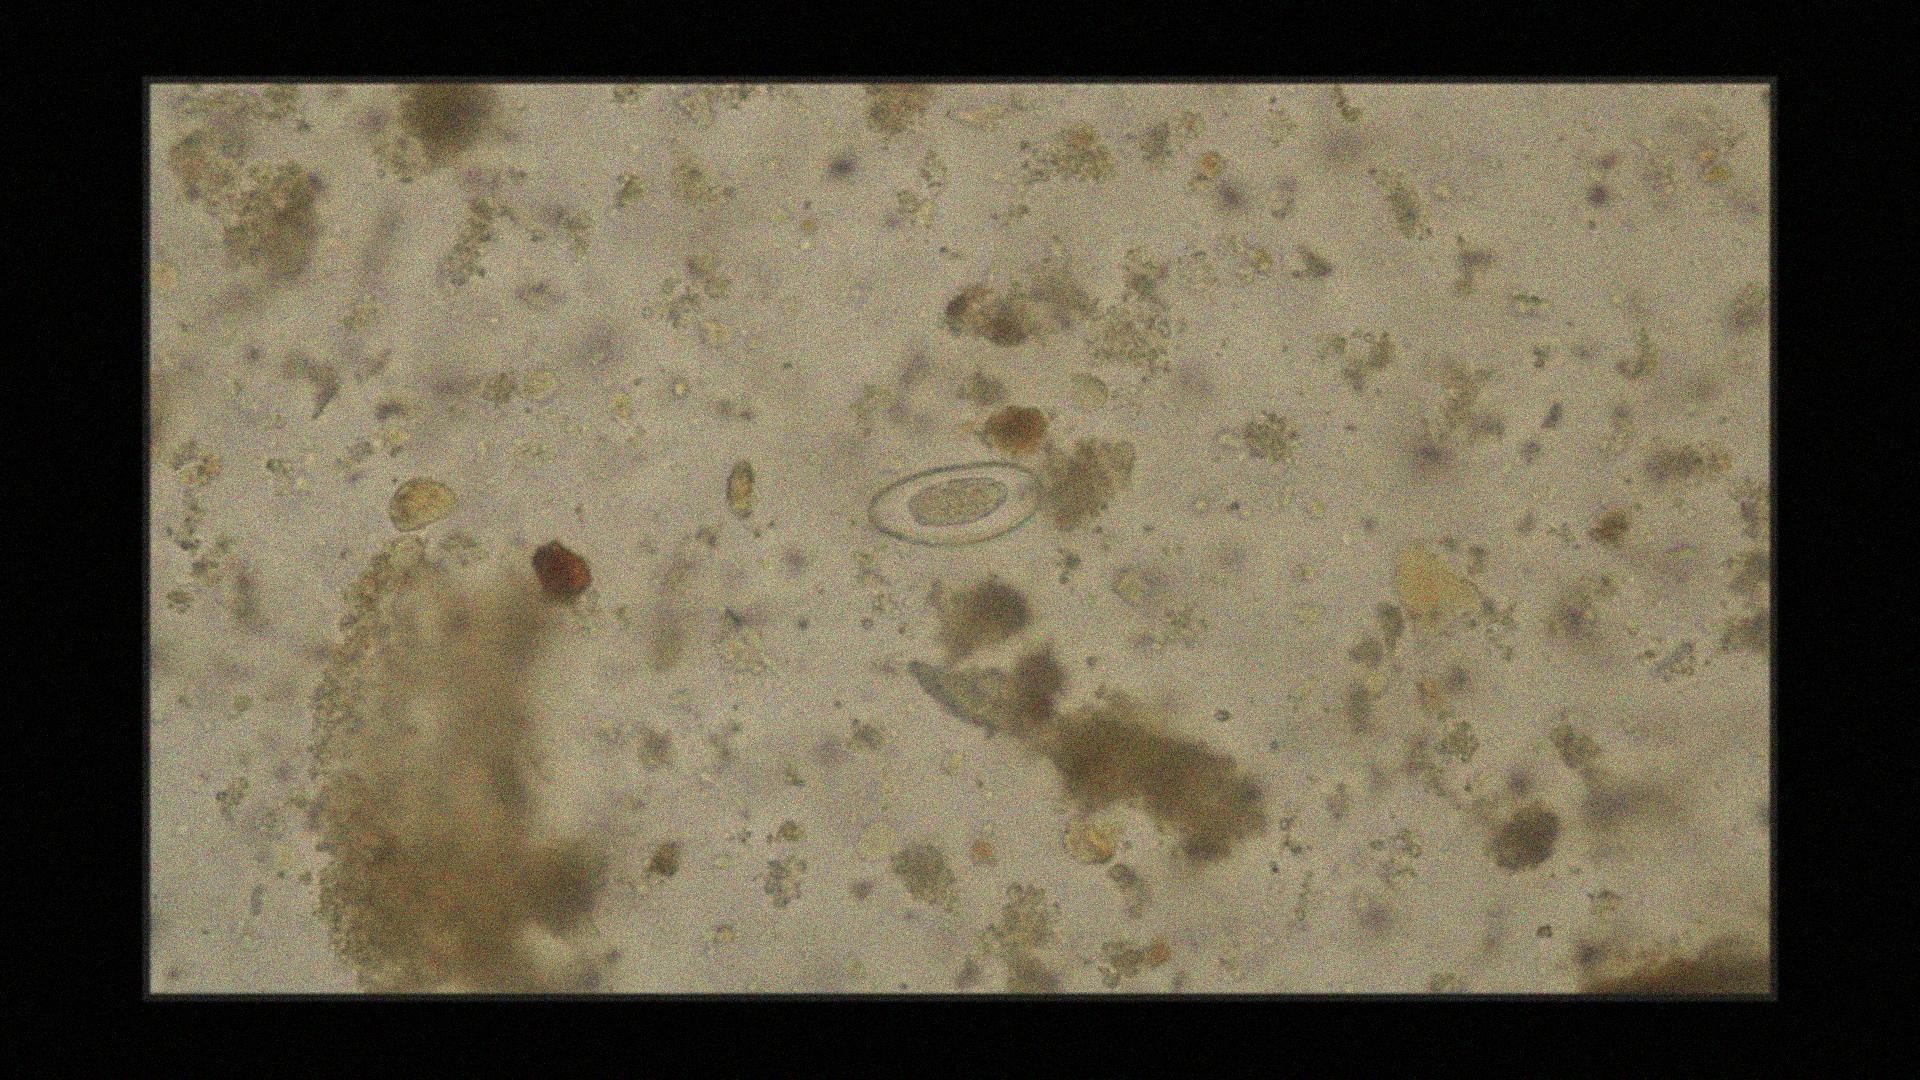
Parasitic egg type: Enterobius vermicularis